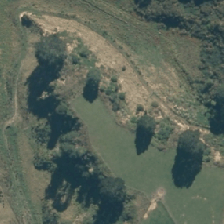
Land cover: high_producing_grassland